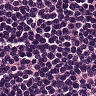
Metastatic tissue present: no